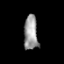
Tissue: prostate
Cell type: T cells
Senescence score: 0.8062
Nuclear area (px): 477
Mean DAPI intensity: 152.56